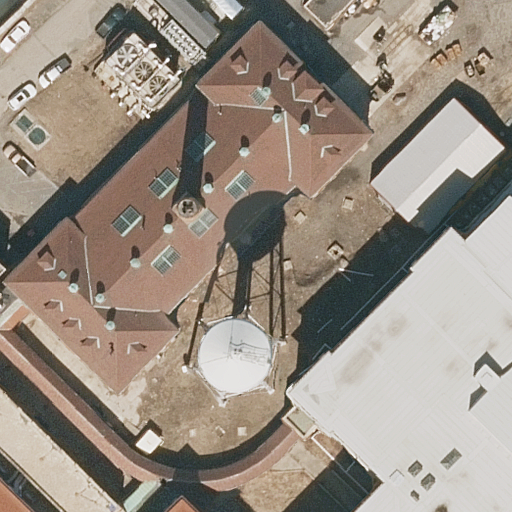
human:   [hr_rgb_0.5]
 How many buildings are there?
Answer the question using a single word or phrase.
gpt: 5

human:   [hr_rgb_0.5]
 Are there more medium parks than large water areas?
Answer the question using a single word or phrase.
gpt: no

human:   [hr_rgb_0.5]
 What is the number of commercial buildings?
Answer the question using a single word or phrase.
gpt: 0

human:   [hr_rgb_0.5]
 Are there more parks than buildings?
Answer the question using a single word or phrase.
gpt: no

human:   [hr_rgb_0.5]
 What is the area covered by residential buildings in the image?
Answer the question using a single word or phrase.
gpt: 1189m2

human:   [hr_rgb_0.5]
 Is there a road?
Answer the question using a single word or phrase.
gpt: yes

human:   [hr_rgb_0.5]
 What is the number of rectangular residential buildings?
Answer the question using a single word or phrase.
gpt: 4

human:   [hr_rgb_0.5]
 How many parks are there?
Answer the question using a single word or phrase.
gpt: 1

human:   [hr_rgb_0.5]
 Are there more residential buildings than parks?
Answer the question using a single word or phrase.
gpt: yes

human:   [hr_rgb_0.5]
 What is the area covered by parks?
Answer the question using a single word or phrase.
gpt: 10603m2

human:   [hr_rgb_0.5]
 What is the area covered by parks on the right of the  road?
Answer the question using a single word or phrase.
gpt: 10603m2

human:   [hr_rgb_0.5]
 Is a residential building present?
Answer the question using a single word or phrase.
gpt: yes

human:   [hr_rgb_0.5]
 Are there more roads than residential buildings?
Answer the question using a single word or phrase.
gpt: no

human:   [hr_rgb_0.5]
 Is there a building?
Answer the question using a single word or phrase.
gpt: yes

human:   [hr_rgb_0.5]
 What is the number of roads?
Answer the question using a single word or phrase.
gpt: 1

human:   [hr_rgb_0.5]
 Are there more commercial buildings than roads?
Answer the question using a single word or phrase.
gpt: no

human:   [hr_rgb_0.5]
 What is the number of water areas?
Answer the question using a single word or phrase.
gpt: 1

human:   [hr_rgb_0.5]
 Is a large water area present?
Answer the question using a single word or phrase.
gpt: no

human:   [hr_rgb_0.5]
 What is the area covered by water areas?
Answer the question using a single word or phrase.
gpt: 7m2

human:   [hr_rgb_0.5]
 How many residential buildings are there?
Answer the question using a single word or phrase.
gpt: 5

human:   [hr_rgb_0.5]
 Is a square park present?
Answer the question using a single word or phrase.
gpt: no

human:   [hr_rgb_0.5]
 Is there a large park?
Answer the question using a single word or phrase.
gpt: yes

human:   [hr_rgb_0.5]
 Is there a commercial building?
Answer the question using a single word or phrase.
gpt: no

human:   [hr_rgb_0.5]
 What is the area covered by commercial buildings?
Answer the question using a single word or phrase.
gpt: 0m2

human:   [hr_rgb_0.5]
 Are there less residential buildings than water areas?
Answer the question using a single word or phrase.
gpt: no

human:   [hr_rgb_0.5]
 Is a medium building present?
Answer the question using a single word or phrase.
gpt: yes

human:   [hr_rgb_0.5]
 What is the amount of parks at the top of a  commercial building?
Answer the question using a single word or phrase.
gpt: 0

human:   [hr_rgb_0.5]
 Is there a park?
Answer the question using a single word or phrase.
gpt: yes

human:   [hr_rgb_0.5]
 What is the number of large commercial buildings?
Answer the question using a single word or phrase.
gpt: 0

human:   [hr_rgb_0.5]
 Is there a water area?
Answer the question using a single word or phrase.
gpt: yes

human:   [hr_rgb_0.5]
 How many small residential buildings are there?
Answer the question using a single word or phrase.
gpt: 2

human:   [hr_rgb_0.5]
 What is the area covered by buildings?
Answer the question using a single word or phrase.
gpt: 1189m2

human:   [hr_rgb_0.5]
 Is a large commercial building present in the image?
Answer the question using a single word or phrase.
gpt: no

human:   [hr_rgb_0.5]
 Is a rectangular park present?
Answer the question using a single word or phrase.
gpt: yes

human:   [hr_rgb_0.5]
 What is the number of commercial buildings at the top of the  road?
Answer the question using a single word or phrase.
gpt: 0

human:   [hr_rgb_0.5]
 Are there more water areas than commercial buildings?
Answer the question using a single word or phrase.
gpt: yes

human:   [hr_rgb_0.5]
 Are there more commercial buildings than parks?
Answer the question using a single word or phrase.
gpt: no

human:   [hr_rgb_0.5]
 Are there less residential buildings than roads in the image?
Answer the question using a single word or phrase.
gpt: no

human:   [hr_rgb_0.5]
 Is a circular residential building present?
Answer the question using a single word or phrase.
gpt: no

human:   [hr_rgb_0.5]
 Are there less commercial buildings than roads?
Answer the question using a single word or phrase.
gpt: yes

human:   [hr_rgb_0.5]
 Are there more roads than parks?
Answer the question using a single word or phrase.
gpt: no

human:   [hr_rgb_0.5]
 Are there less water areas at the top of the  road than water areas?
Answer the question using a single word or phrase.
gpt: no

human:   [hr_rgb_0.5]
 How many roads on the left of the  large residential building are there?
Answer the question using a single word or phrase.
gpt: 1

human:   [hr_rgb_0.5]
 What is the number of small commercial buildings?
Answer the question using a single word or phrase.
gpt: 0

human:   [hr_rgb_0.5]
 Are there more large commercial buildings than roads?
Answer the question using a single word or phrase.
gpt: no

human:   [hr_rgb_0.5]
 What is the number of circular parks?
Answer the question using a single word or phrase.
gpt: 0

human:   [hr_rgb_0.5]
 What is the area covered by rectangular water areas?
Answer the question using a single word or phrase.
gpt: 7m2

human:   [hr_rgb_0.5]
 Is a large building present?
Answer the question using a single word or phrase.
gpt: yes

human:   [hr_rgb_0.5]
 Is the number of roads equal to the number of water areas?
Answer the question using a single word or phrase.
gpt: yes

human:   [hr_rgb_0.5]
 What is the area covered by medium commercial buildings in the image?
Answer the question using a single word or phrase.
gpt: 0m2

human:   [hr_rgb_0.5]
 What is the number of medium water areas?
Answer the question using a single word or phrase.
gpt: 0

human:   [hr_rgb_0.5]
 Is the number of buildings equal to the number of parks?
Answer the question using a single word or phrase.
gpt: no

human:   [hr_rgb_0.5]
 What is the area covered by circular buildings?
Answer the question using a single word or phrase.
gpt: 0m2

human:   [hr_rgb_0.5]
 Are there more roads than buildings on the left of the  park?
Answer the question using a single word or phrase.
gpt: no

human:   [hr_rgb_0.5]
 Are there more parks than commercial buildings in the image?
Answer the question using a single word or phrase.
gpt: yes

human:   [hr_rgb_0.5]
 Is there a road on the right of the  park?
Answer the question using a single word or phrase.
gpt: no

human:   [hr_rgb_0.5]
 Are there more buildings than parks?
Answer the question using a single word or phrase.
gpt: yes

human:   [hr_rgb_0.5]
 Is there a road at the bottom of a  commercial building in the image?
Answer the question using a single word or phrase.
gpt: no

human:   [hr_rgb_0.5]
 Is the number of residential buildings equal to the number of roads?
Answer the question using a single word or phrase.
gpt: no

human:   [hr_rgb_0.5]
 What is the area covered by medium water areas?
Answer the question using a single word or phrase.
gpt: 0m2

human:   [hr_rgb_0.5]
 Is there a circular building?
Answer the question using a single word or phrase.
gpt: no

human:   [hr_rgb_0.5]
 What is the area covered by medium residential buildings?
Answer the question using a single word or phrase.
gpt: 349m2

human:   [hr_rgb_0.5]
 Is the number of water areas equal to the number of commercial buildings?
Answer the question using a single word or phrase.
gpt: no

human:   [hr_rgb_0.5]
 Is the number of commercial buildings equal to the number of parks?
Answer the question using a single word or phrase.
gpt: no